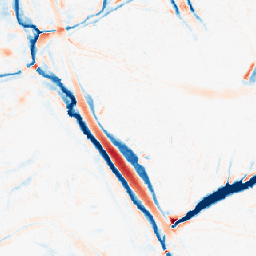
Category: morphological
Decomposition family: morphological
Decomposition parameters: operation: average
size: 10
Upsampling method: nearest
Upsampling parameters: scale: 4
Upsampling scale: 4